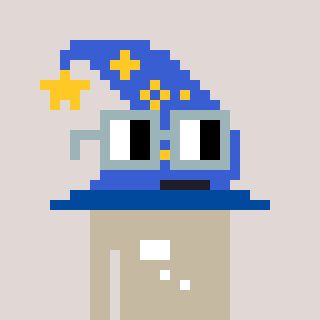
a pixel art character with square dark gray glasses, a wizard hat-shaped head and a bege-colored body on a warm background